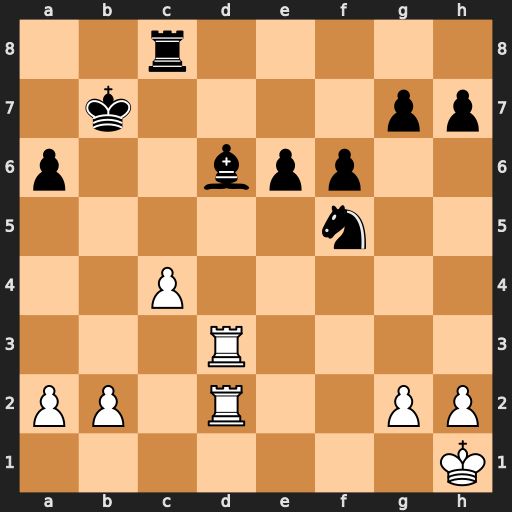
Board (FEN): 2r5/1k4pp/p2bpp2/5n2/2P5/3R4/PP1R2PP/7K
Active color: w
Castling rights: -
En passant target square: -
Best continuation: g4 Bf4 Rf2